Chest X-ray. View position: AP
Patient age: 60
Patient sex: M
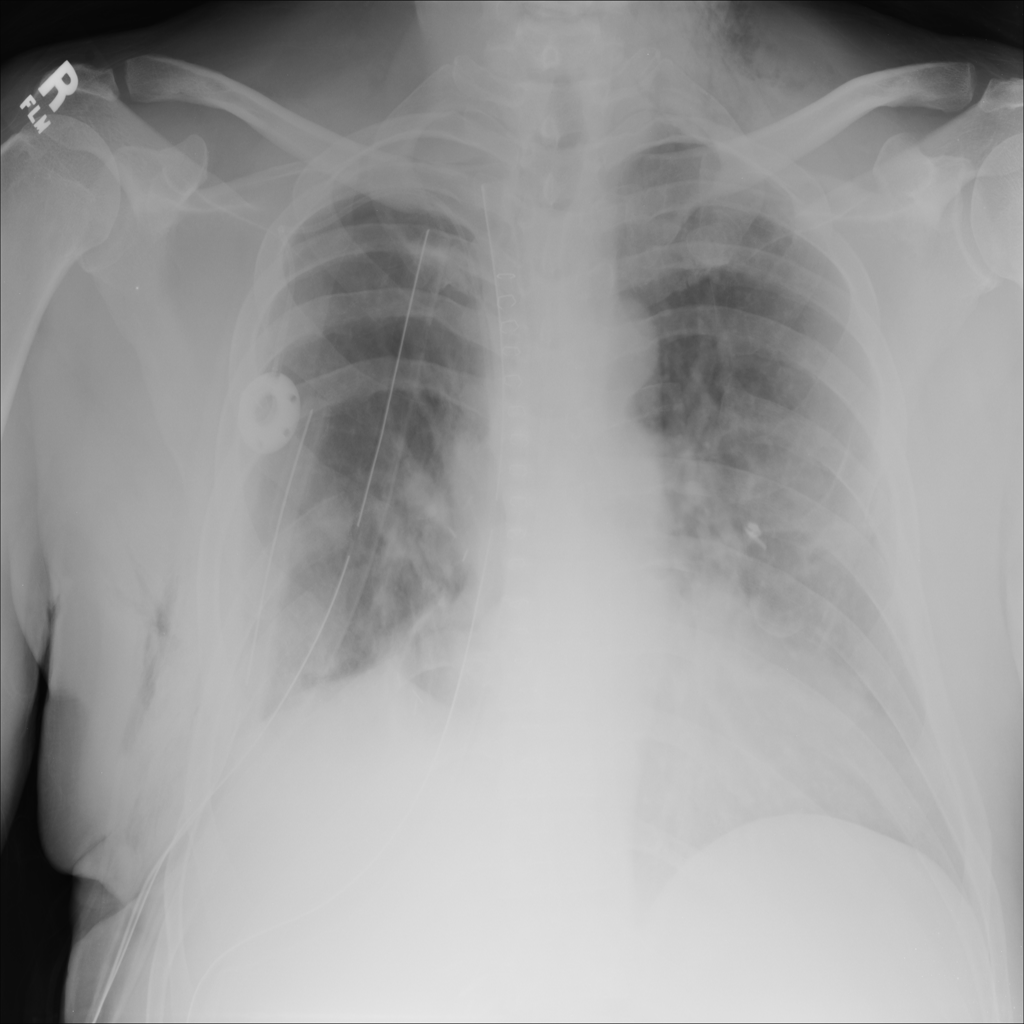
Finding: Pneumothorax